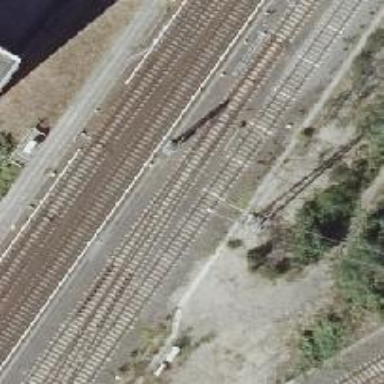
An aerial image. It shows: Railway track with contact lines for electrification.